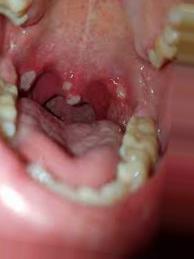
Condition: Mouth Ulcer